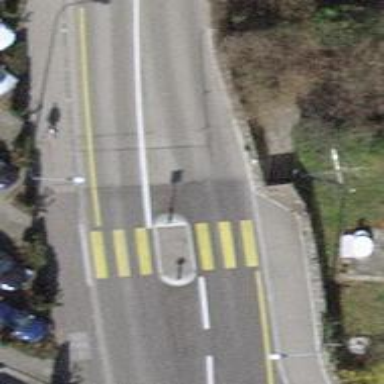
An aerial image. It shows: Uncontrolled crossing with central island on the road.